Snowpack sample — Snodgrass Mountain, Crested Butte, Colorado (2/4/25, 12:06 PM MST)
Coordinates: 38.923, -106.968
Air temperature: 35 °F
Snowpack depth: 80 cm
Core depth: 30 cm
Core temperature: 35.6 °F
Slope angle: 14°, slope face: 78°
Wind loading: low
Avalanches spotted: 0
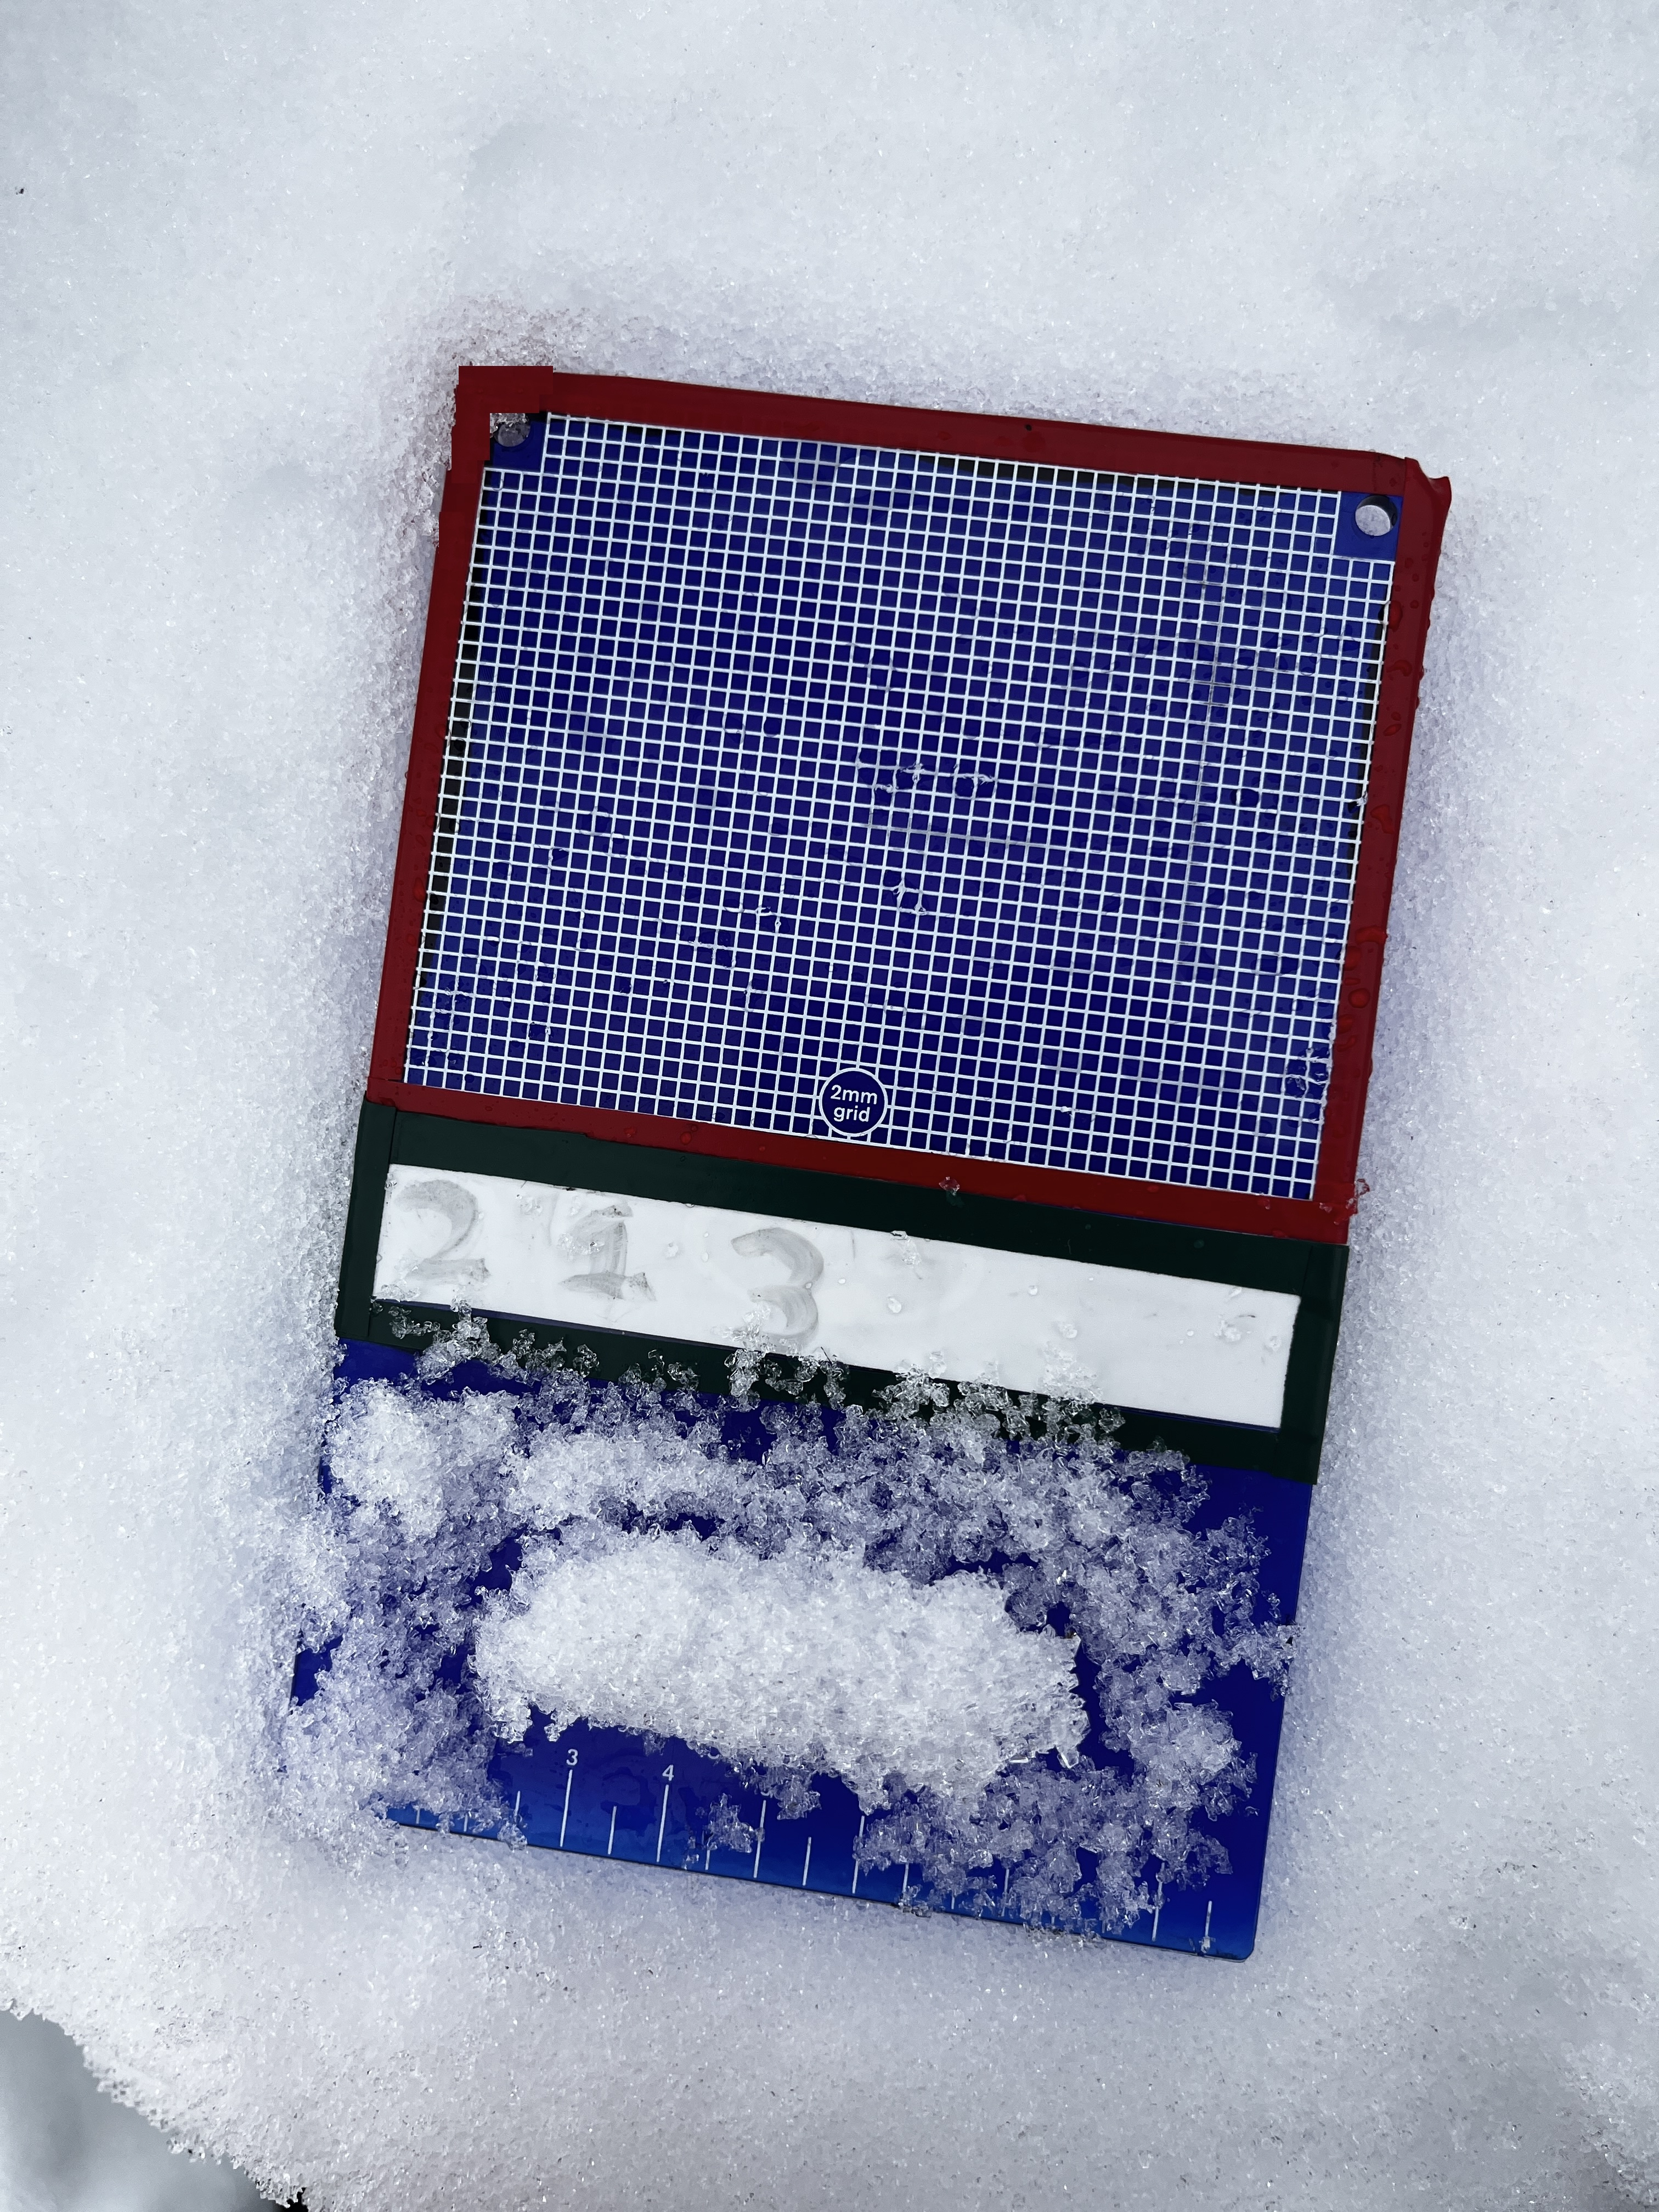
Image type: crystal_card
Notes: No avalanches nearby, unusually warm weather for the last month reported by residents, Collected 25 yards from treeline